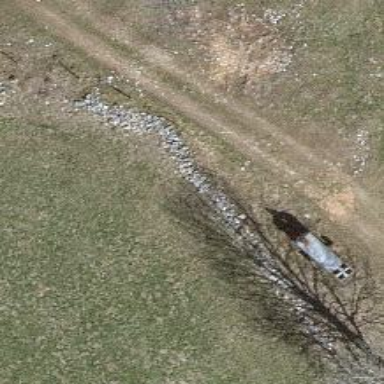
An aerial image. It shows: Dry stone wall barrier.